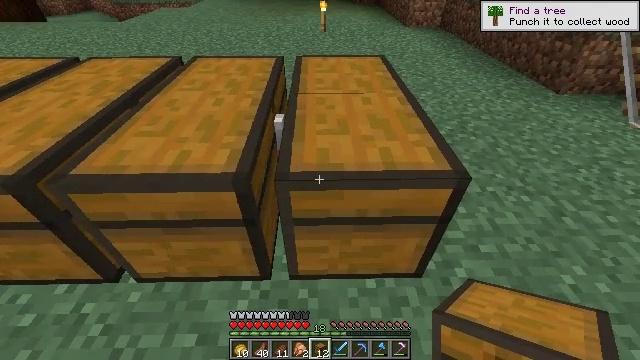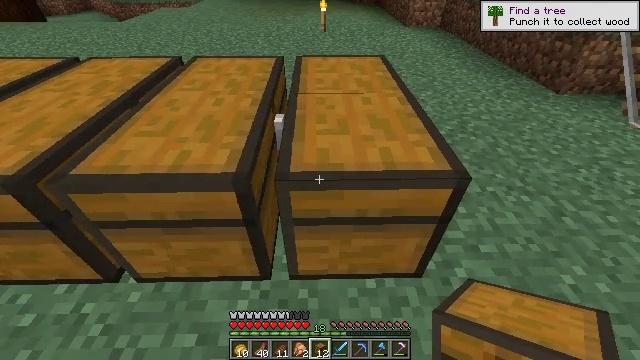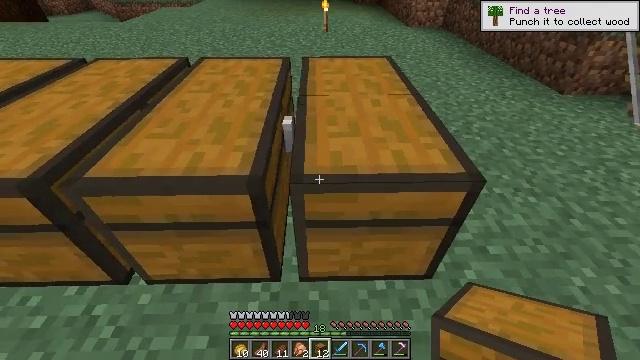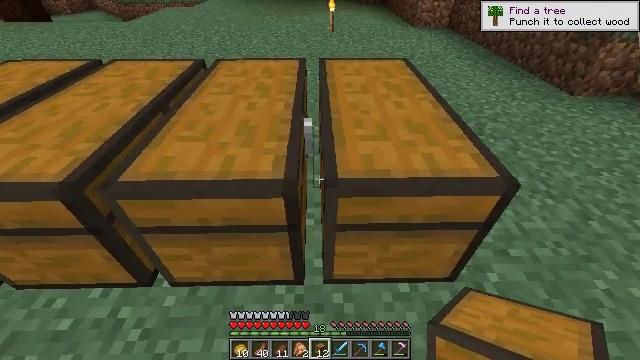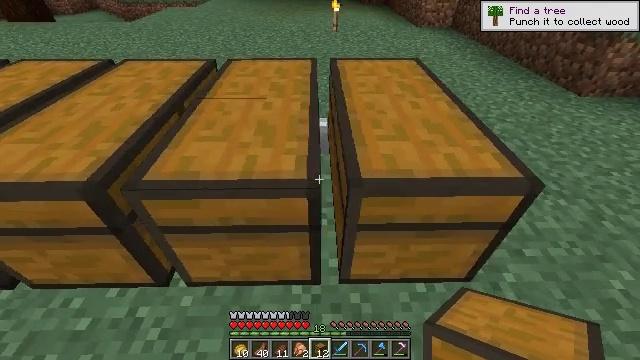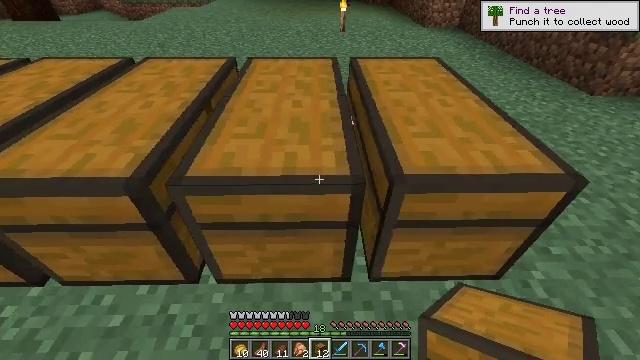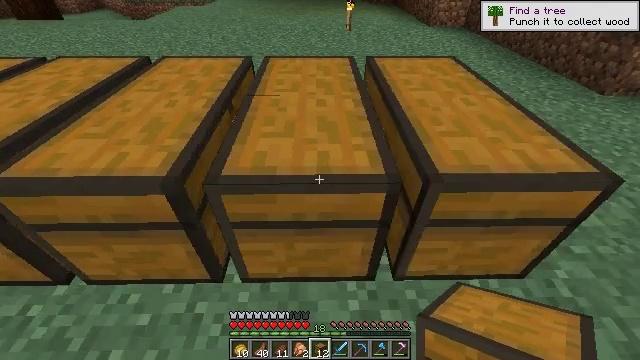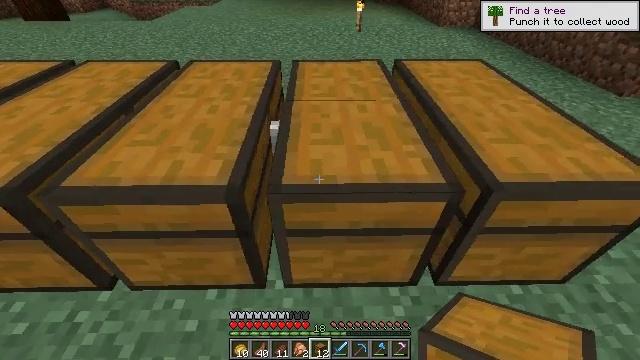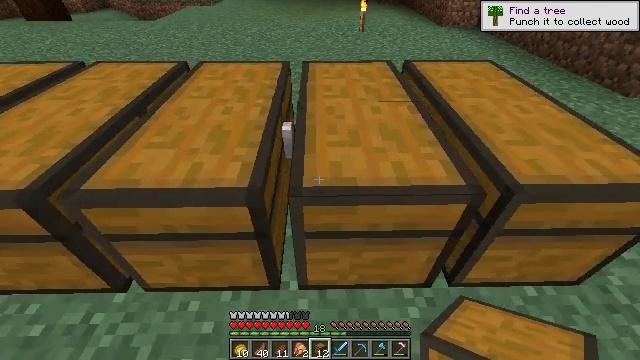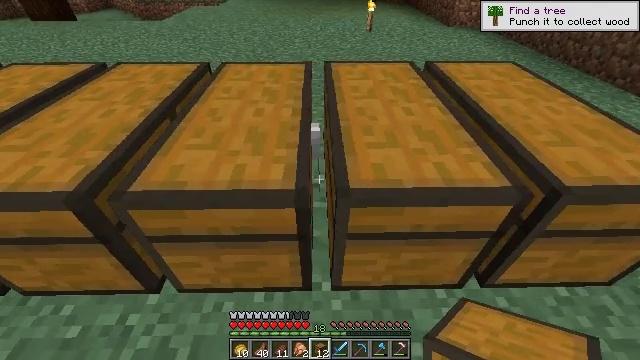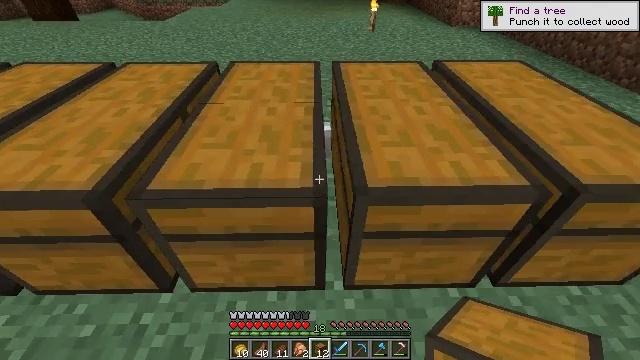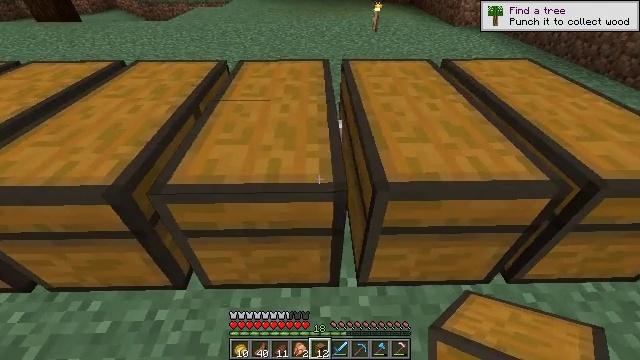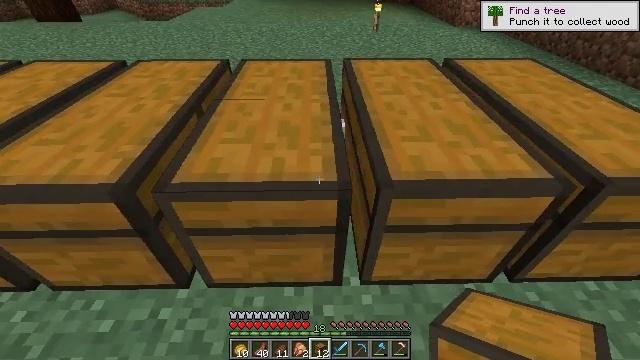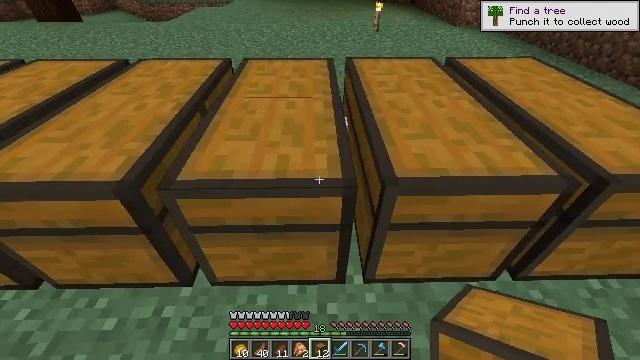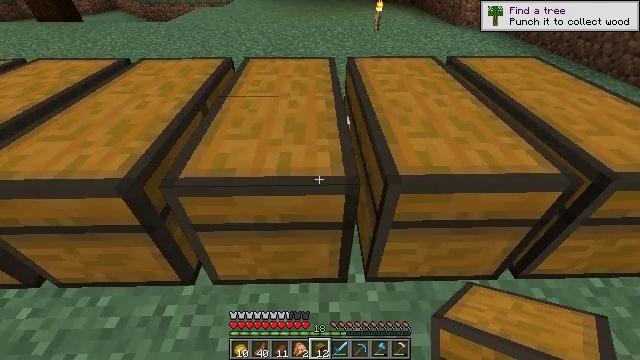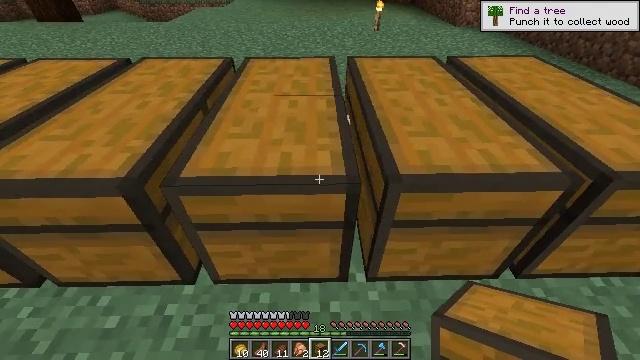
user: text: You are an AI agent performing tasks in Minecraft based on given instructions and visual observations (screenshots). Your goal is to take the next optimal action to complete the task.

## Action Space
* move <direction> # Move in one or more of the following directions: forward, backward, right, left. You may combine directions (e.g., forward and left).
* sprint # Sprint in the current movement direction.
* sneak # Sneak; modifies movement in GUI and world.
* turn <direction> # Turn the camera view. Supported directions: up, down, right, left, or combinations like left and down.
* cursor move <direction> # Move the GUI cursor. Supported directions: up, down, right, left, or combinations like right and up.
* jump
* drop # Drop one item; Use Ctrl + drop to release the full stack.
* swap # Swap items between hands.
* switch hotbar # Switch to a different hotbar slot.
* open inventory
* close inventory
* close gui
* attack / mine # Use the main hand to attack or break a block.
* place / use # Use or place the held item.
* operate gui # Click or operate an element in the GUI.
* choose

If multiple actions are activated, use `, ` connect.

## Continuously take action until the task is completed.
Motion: motion action
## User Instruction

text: mine block trapped chest
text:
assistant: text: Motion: no_op
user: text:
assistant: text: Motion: move left
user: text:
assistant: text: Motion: move left
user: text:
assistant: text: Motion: move left
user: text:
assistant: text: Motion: move left
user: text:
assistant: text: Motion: move left
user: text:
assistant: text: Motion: move left
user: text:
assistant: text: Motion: move left
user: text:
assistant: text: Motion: no_op
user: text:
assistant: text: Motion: no_op
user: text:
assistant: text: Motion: no_op
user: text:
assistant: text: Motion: no_op
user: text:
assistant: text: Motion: no_op
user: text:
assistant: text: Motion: no_op
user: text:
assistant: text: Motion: no_op
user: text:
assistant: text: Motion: no_op
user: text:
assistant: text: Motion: move left
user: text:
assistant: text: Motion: move left
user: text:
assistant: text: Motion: move left
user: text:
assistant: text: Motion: move left
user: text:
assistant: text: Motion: move left
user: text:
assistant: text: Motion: move left
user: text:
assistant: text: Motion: move left
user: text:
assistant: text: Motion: no_op
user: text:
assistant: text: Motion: no_op
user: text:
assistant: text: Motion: no_op
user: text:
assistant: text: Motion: no_op
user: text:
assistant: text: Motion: no_op
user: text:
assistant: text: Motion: no_op
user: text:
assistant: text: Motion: move left